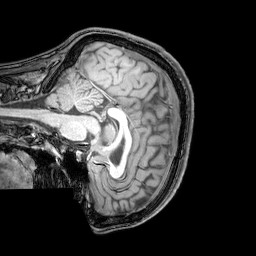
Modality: T1w
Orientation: sagittal
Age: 20
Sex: male
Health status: healthy
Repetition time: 0.081 s
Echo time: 0.037 s